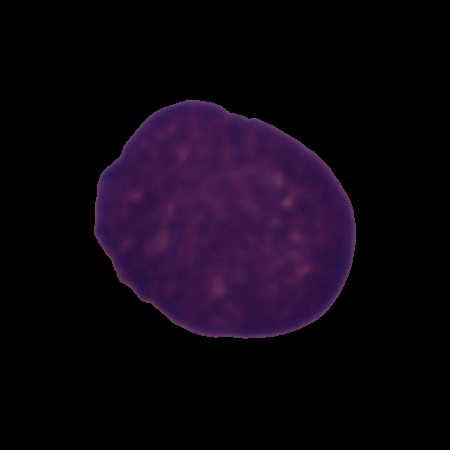
Label: cancer